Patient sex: M
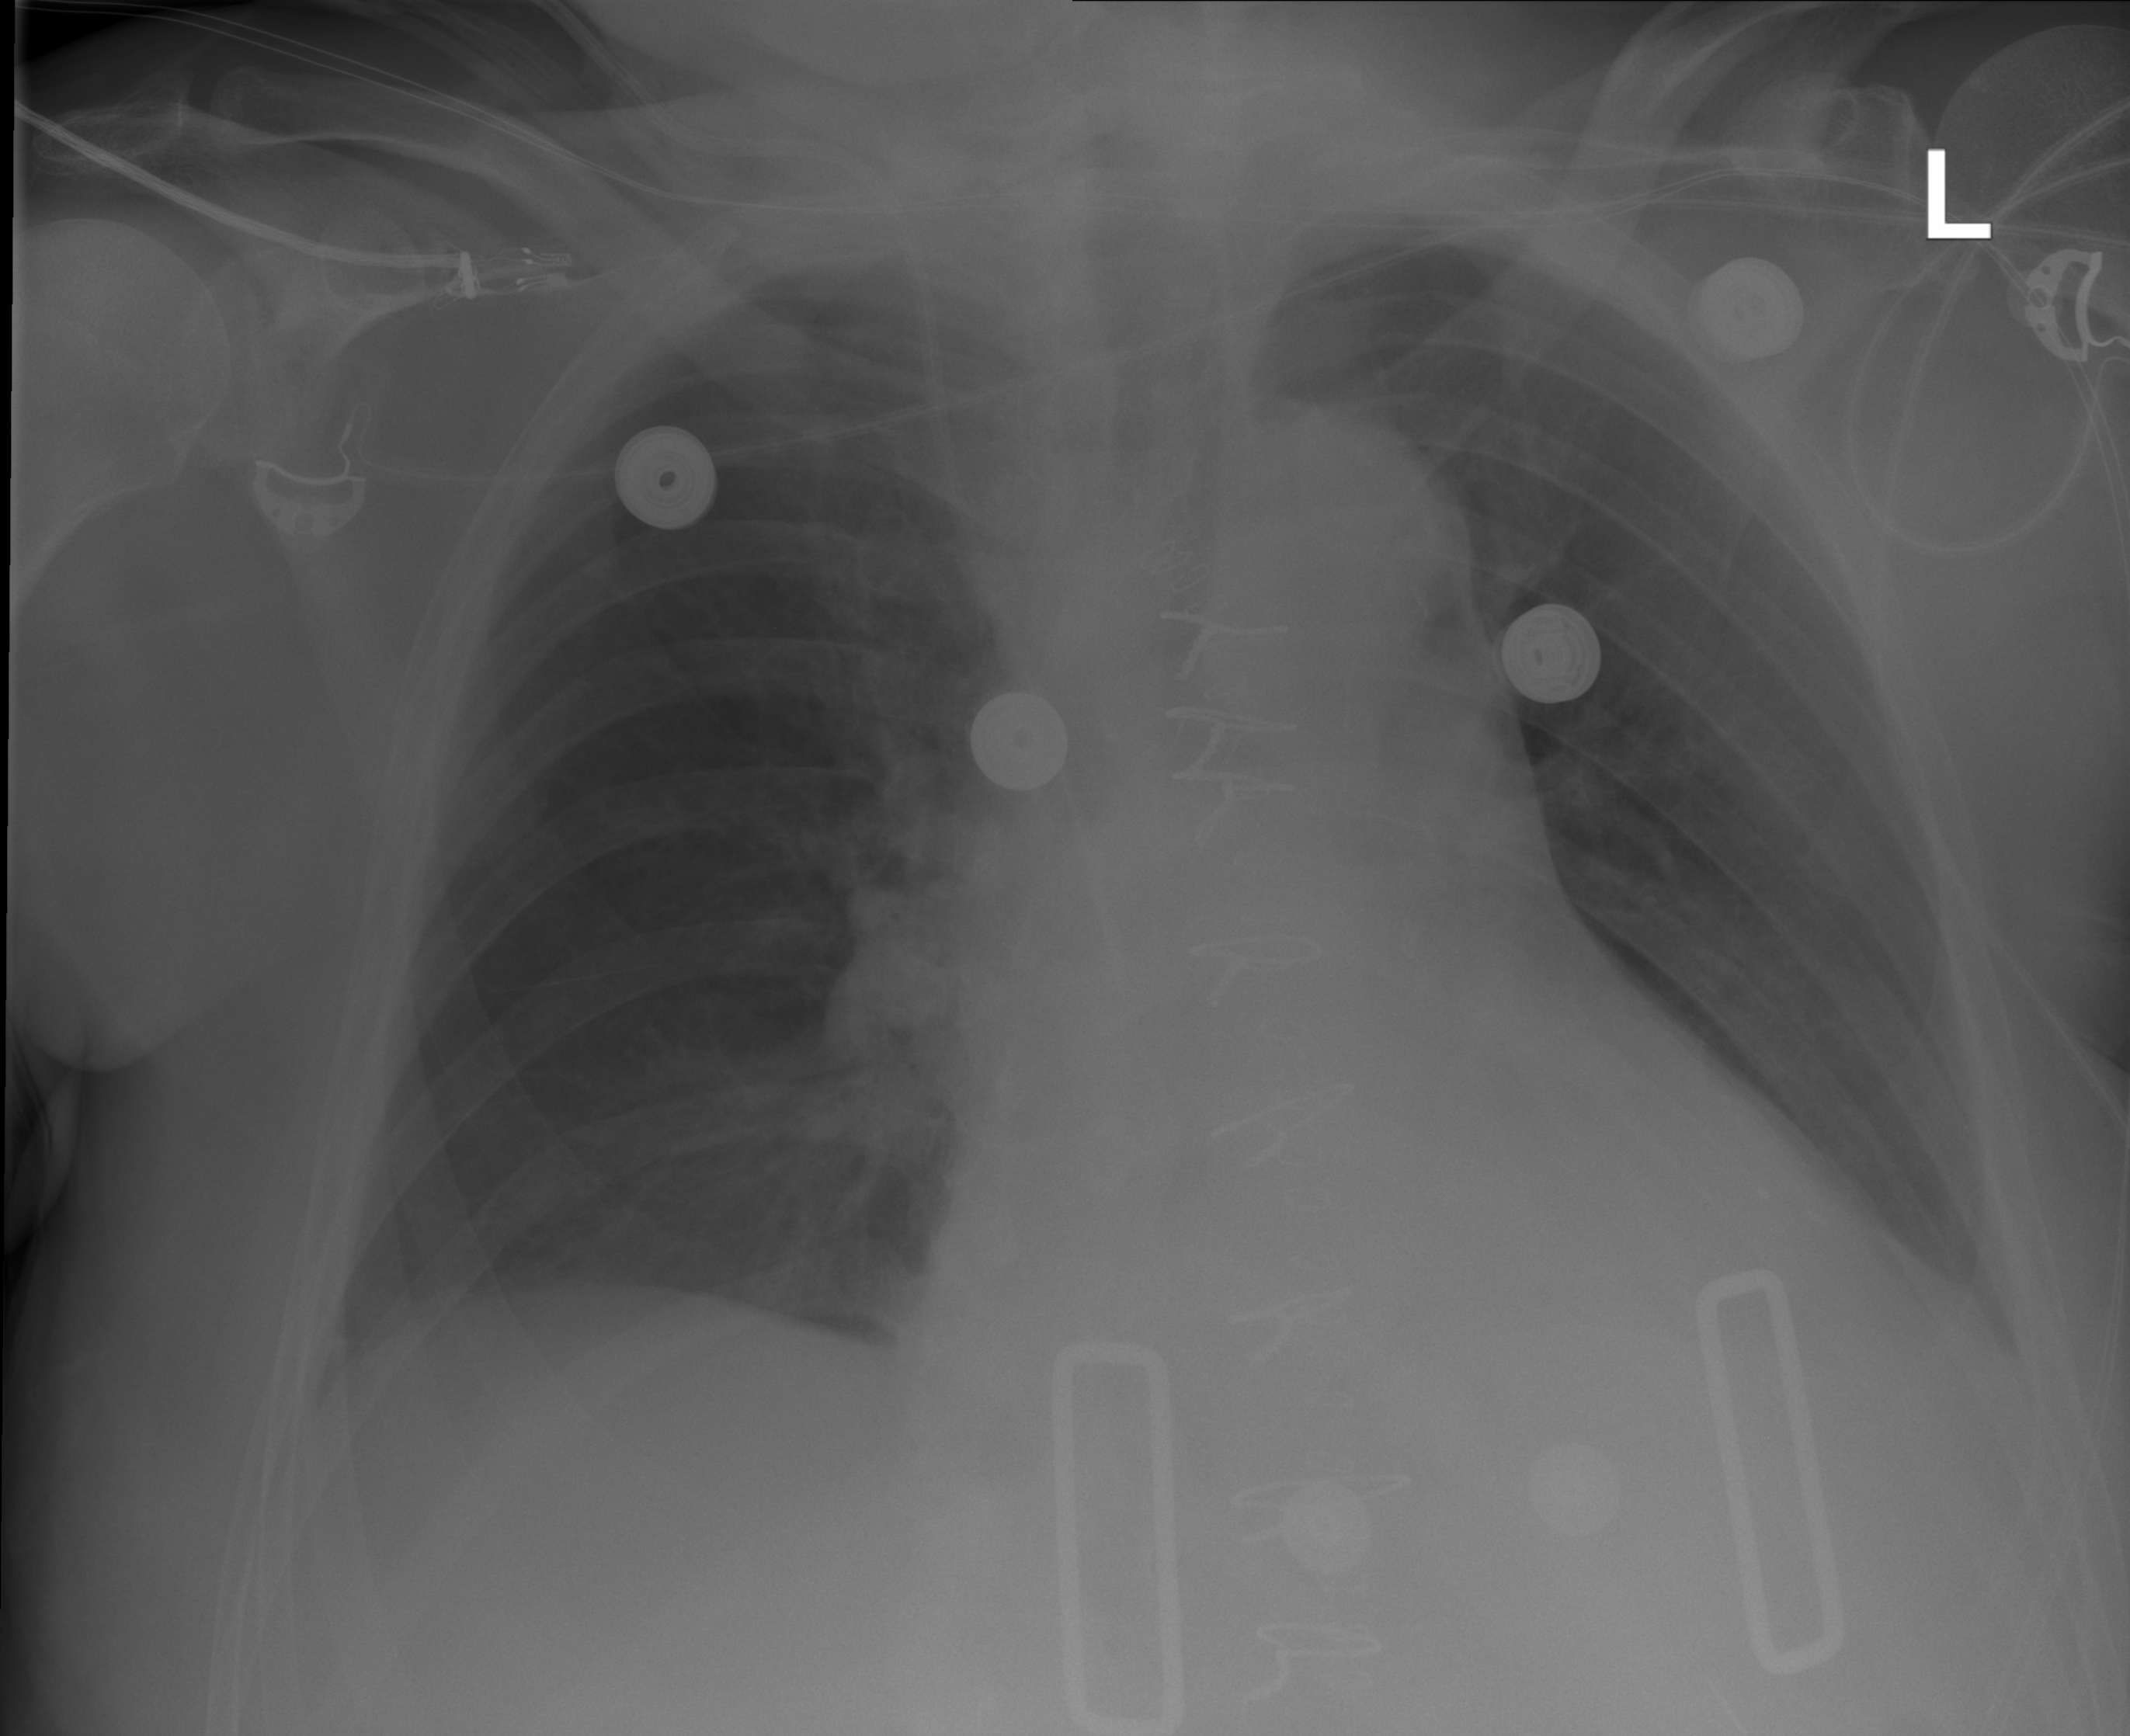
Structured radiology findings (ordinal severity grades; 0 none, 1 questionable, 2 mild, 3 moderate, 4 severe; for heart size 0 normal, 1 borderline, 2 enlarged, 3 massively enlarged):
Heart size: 2
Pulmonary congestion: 0
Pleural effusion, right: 0
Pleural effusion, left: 1
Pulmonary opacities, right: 0
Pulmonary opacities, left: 0
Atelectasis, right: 0
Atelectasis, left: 0